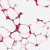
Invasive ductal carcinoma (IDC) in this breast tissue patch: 0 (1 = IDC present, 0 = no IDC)